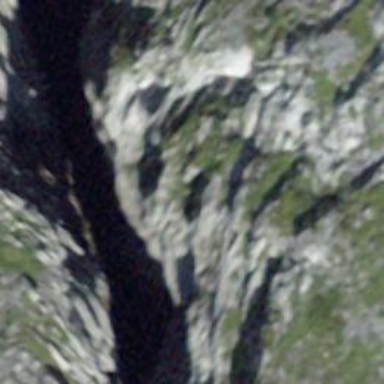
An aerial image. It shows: Natural cliff.